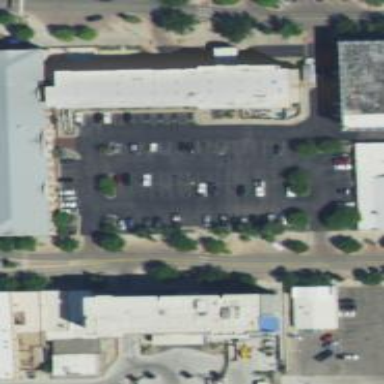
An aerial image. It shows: Parking space.